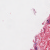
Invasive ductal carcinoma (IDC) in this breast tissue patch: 0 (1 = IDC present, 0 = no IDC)